Question: I have the following scripts:
'''
library("gplots")
mydata <- mtcars
mydata.nr <- nrow(mydata)
mydata.newval <- data.frame(row.names=rownames(mydata),new.val=-log(runif(mydata.nr)))
# Functions
hclustfunc <- function(x) hclust(x, method="complete")
distfunc <- function(x) dist(x,method="euclidean")
# Set colors
hmcols <- rev(redgreen(256));
# Plot the scaled data
heatmap.2(as.matrix(mydata),dendrogram="row",scale="row",col=hmcols,trace="none", margin=c(8,9), hclust=hclustfunc,distfun=distfunc);
'''
Which generate the following heatmap:

Now given a new data.frame which contain new values for each cars:
'''
mydata.nr <- nrow(mydata)
mydata.newval <- data.frame(row.names=rownames(mydata),new.val=-log(runif(mydata.nr)))
'''
I want to create a single column heatmap with gradient gray positioned next to row names.
How can I achieve that in R heatmap.2?
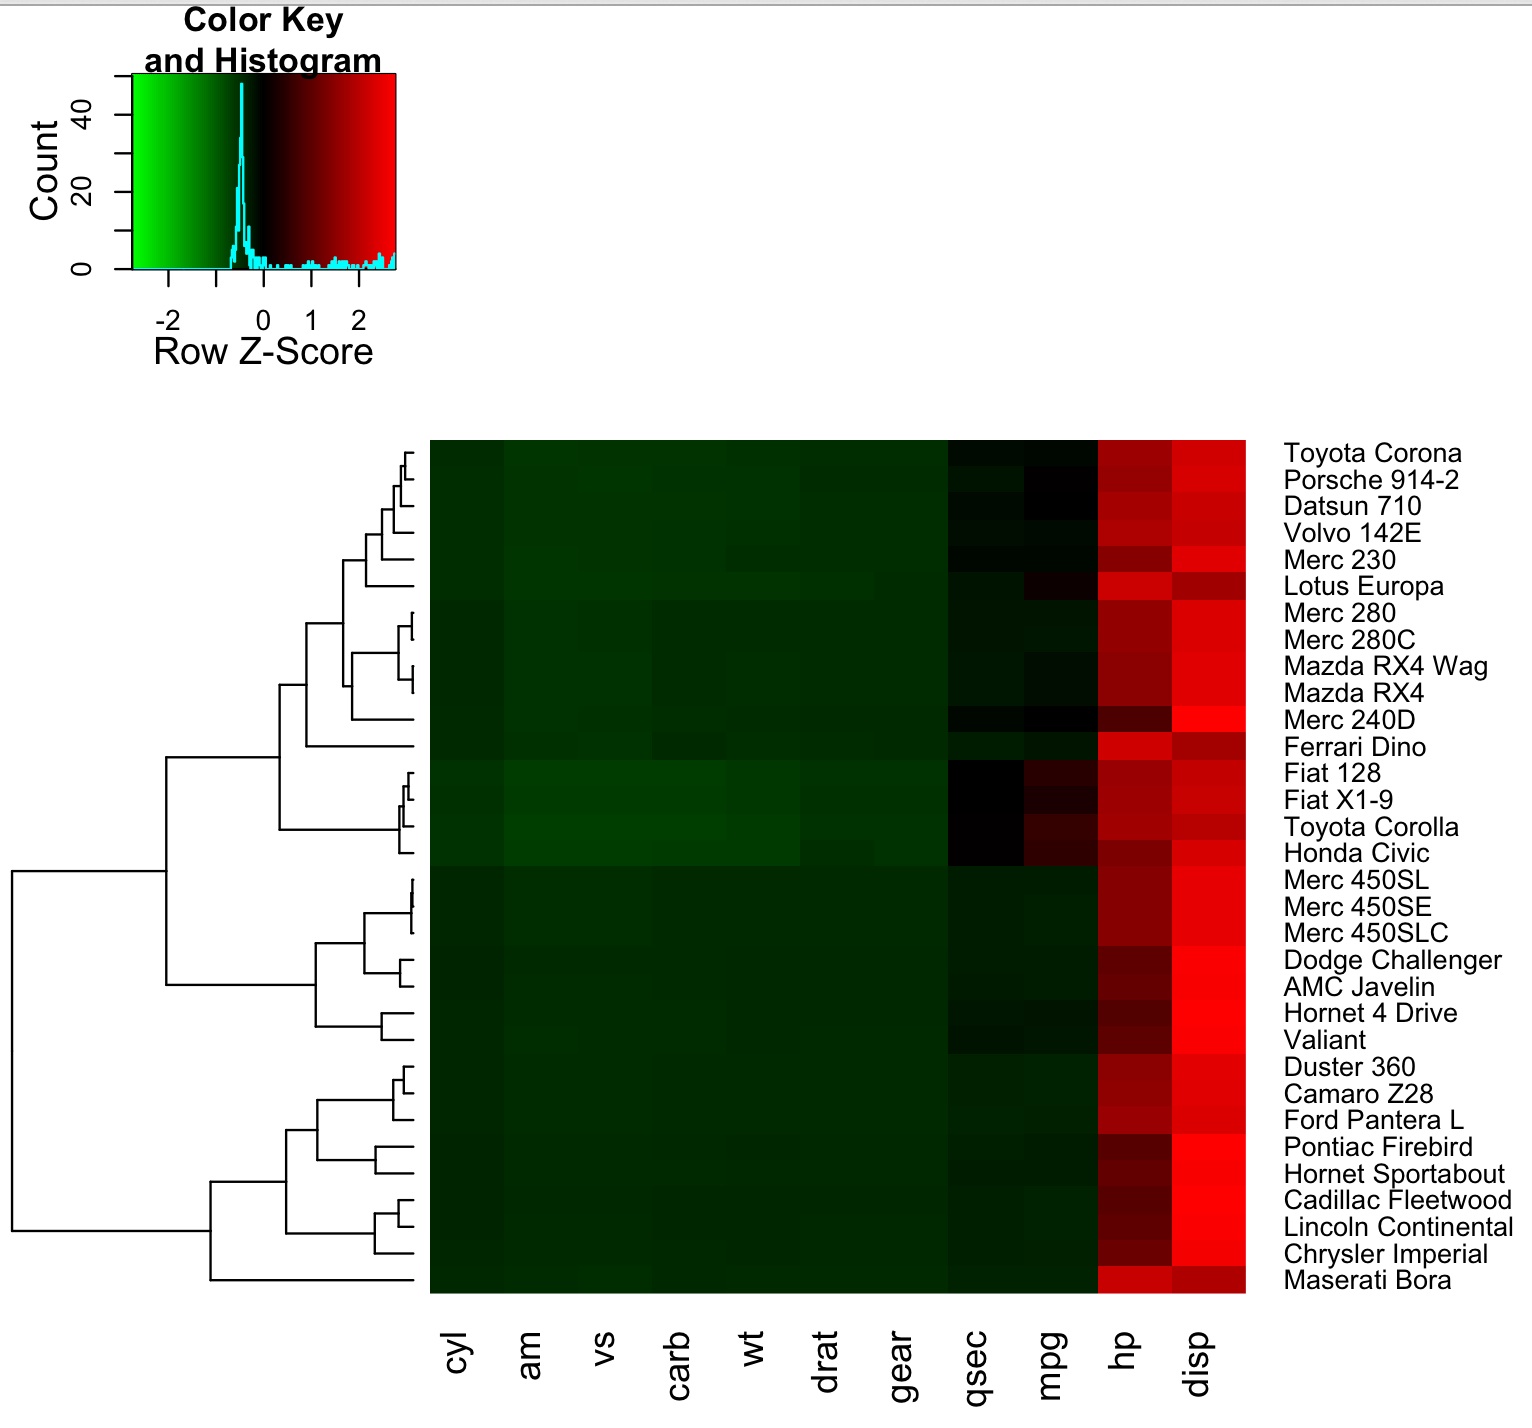
Answer: Does this do what you want? You can use the 'RowSideColors' option to add a column to the side of the heatmap.
'''
new.vals = mydata.newval[,1]
mydata.newval$scaled = ( new.vals - min(new.vals) ) /
( max(new.vals) - min(new.vals) )
mydata.newval$gray = gray( mydata.newval$scaled )
heatmap.2( as.matrix(mydata),
dendrogram = "row", scale = "row",
col = hmcols, trace = "none",
margin = c(8,9),
hclust = hclustfunc, distfun = distfunc,
RowSideColors=mydata.newval$gray )
'''

If you want the gray column in between the heatmap and the labels, there isn't a simple
way to do that with 'heatmap.2'; I don't think it was designed for
such purposes. One way to hack it together would be to make the gray values
go from 10 to 11 (or something out of the range of the rest of the data). Then
you would change the colors mapped to the breaks (see <URL>. However, this
would make your key look pretty funky.
'''
# heatmap.2 does the clustering BEFORE the scaling.
# Clustering after scaling might give different results
# heatmap.2 also reorders the dendrogram according to rowMeans.
# (Code copied directly from the heatmap.2 function)
x = as.matrix(mydata)
Rowv = rowMeans(x, na.rm = TRUE)
hcr = hclustfunc(distfunc(x))
ddr = as.dendrogram(hcr)
ddr = reorder(ddr, Rowv) # the row dendrogram
# Scale the data as heatmap.2 does
rm = rowMeans(x, na.rm = TRUE)
x = sweep(x, 1, rm)
sx = apply(x, 1, sd, na.rm = TRUE)
x = sweep(x, 1, sx, "/")
# add the new data as a column
new.vals = mydata.newval[,1]
new.vals.scaled = ( new.vals - min(new.vals) ) /
( max(new.vals) - min(new.vals) ) # scaled from 0 to 1
x = cbind( x, gray = max(x) + new.vals.scaled + 0.1 )
# make the custom breaks and colors
edge = max(abs(x-1.1))
breaks = seq(-edge,edge+1.1,length.out=1000)
gradient1 = greenred( sum( breaks[-length(breaks)] <= edge ) )
gradient2 = colorpanel( sum( breaks[-length(breaks)] > edge ), "white", "black" )
hm.colors = c(gradient1,gradient2)
hm = heatmap.2( x, col=hm.colors, breaks=breaks,
scale="none",
dendrogram="row", Rowv=ddr,
trace="none", margins=c(8,9) )
'''

Although this hack works, I would look for a more robust solution using more flexible packages that play with different viewports using the 'grid' package.